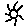
Label: sun